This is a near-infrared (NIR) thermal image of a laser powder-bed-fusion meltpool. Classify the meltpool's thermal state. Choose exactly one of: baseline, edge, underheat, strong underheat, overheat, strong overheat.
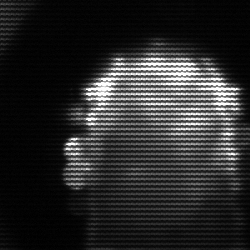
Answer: baseline